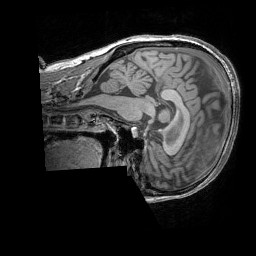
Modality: T1w
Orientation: sagittal
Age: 27
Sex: female
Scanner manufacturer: siemens
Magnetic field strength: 3 T
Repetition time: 1.83 s
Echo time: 0.00303 s